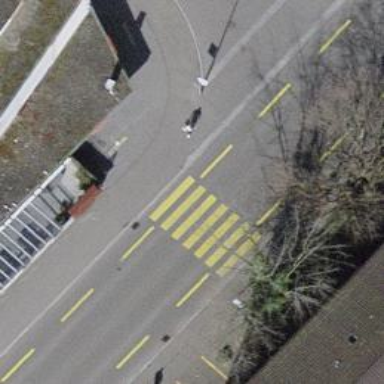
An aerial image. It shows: Marked crossing on the road.